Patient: sex M, age 48
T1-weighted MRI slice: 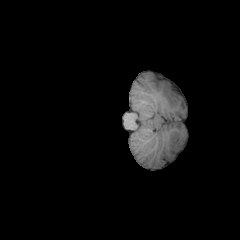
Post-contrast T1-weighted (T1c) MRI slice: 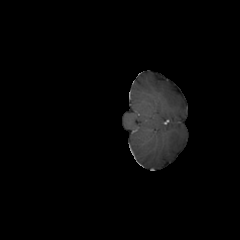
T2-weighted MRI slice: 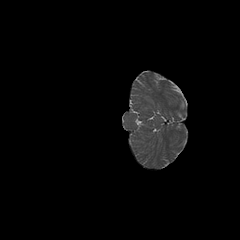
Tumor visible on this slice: no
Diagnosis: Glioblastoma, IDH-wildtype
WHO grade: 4